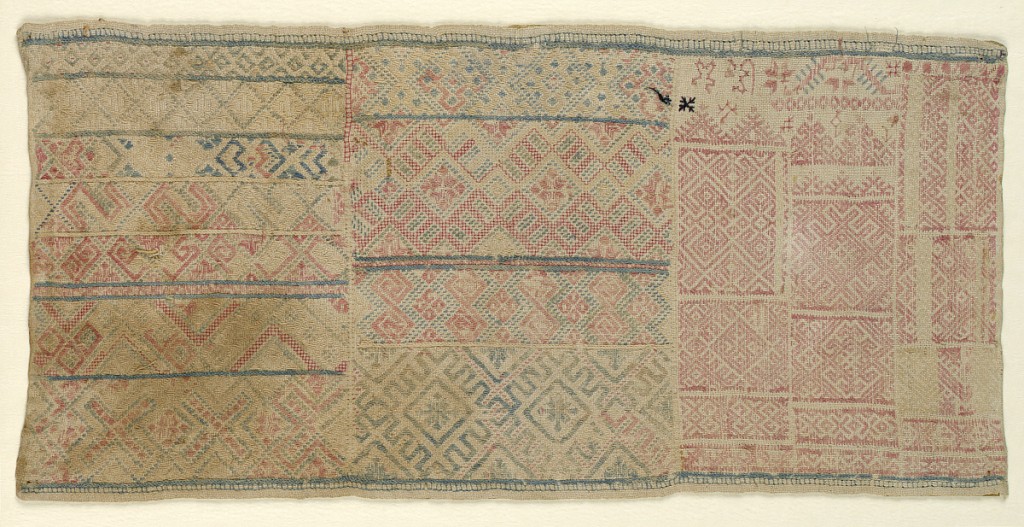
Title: Sampler
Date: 18th century
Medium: cotton on cotton Technique: satin, running, back and a looping variation on plain weave foundation; counted stitches
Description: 31 bands of geometric patterns in red and blue.